Interaction volume radius: 5 \u00c5
Interaction volume height: 30 \u00c5
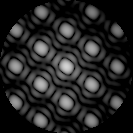
Disorder parameter: 0.007753